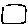
Label: square